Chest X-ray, AP view. Patient: 42 years old, sex M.
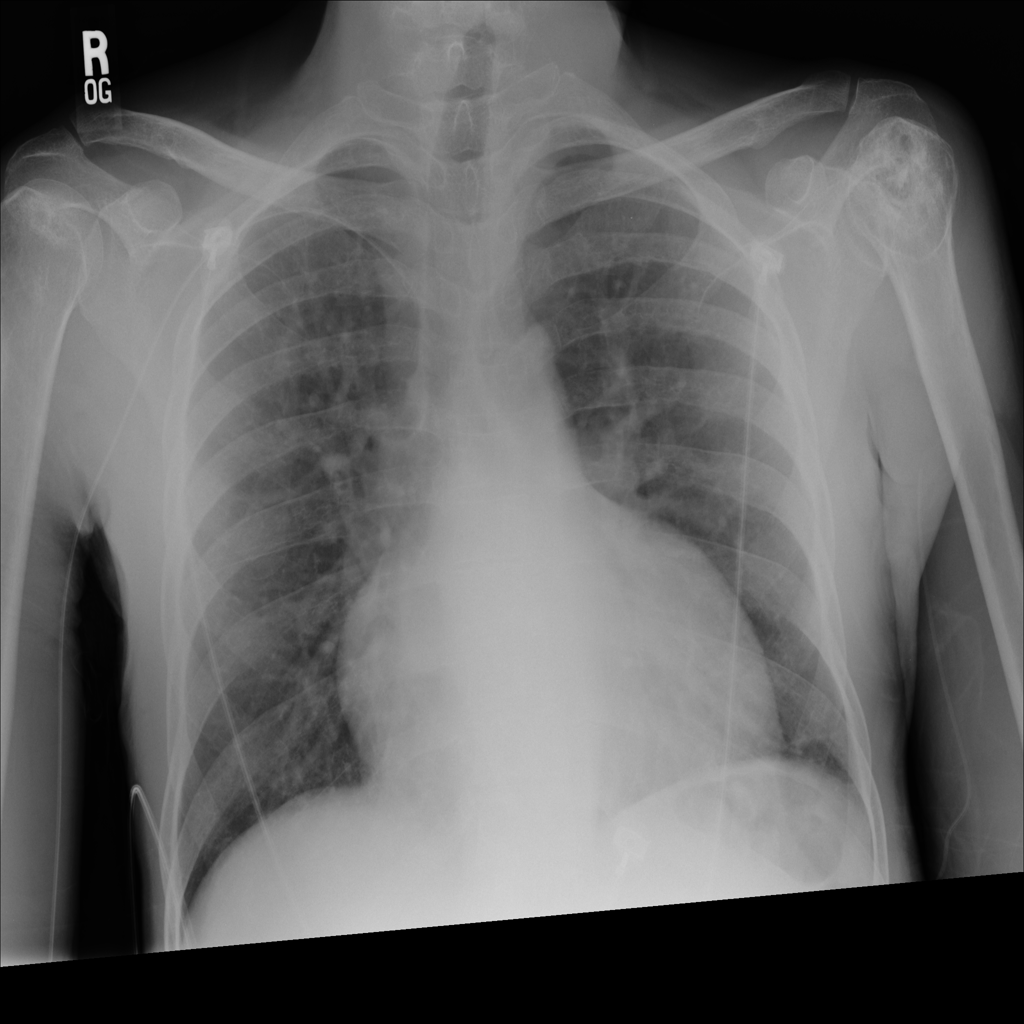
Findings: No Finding